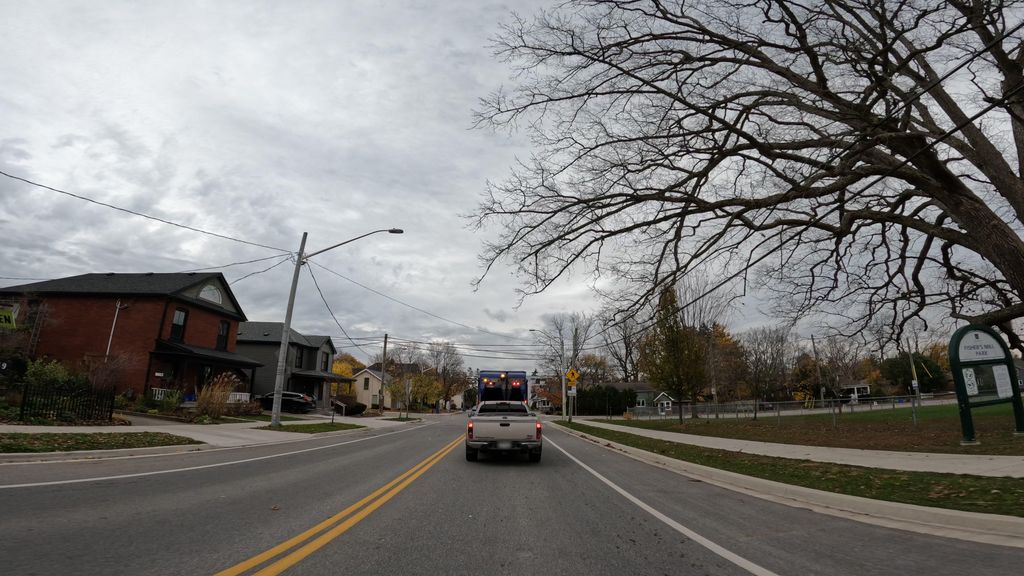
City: hamilton